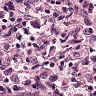
Metastatic tissue present: yes